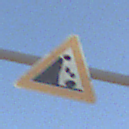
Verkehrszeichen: SteinschlagLinks
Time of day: Midday
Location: Outdoor (Nature)
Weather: PartlyCloudy
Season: NotSpecified
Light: Natural